Question: When you look at the angularjs ui router sample:
<URL>
Bobs item 'fax' was clicked by me but Bobs name on the left side has lost the blue square selection.
How can I fix that lost blue selection?

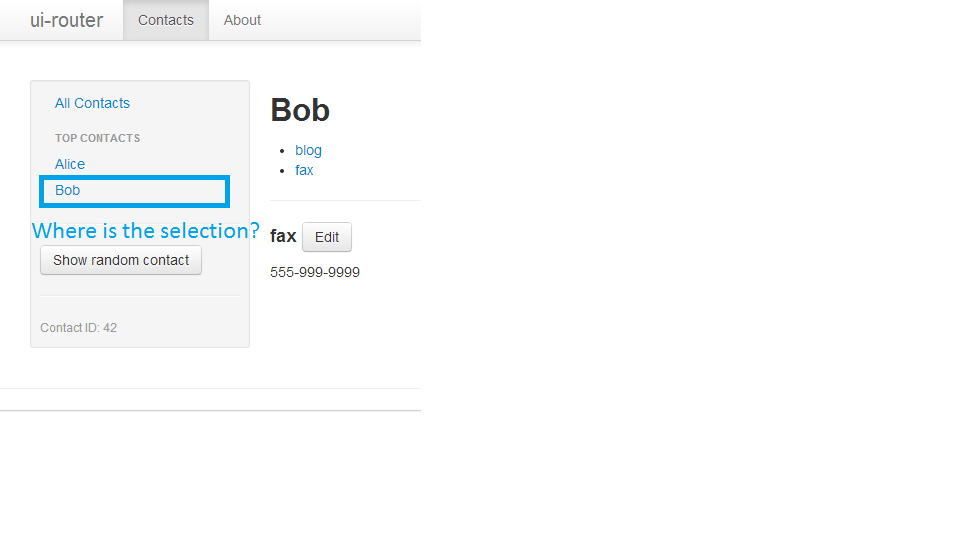
Answer: The angular-ui-router team is working on a solution for this (actually I think it's done, just not released yet).
Until then, the best and easiest way is to expose '$state' onto the '$scope' of your navbar. Then you look for a match of the $state name and apply your selected class.
States:
'''
$stateProvider.state('parentState', {});
$stateProvider.state('parentState.childState', {});
'''
Scope:
'''
app.controller('navCtrl', function ($scope, $state) {
$scope.$state = $state;
});
'''
View:
'''
<li ng-class="{ 'activeClass': $state.includes('parentState') }">
'''
Hope that works out for you.
Here's a thread on the suggested 'ui-sref-active' directive:
<URL>